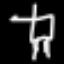
Label: chair